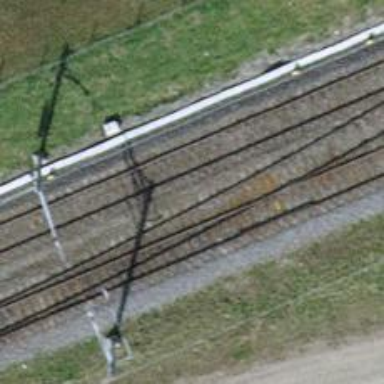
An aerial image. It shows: Railway siding with one electrified track and contact line for powering the train.